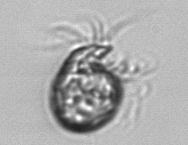
Label: Leegaardiella_ovalis